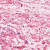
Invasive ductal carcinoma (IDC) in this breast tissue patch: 0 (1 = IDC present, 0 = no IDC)